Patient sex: M
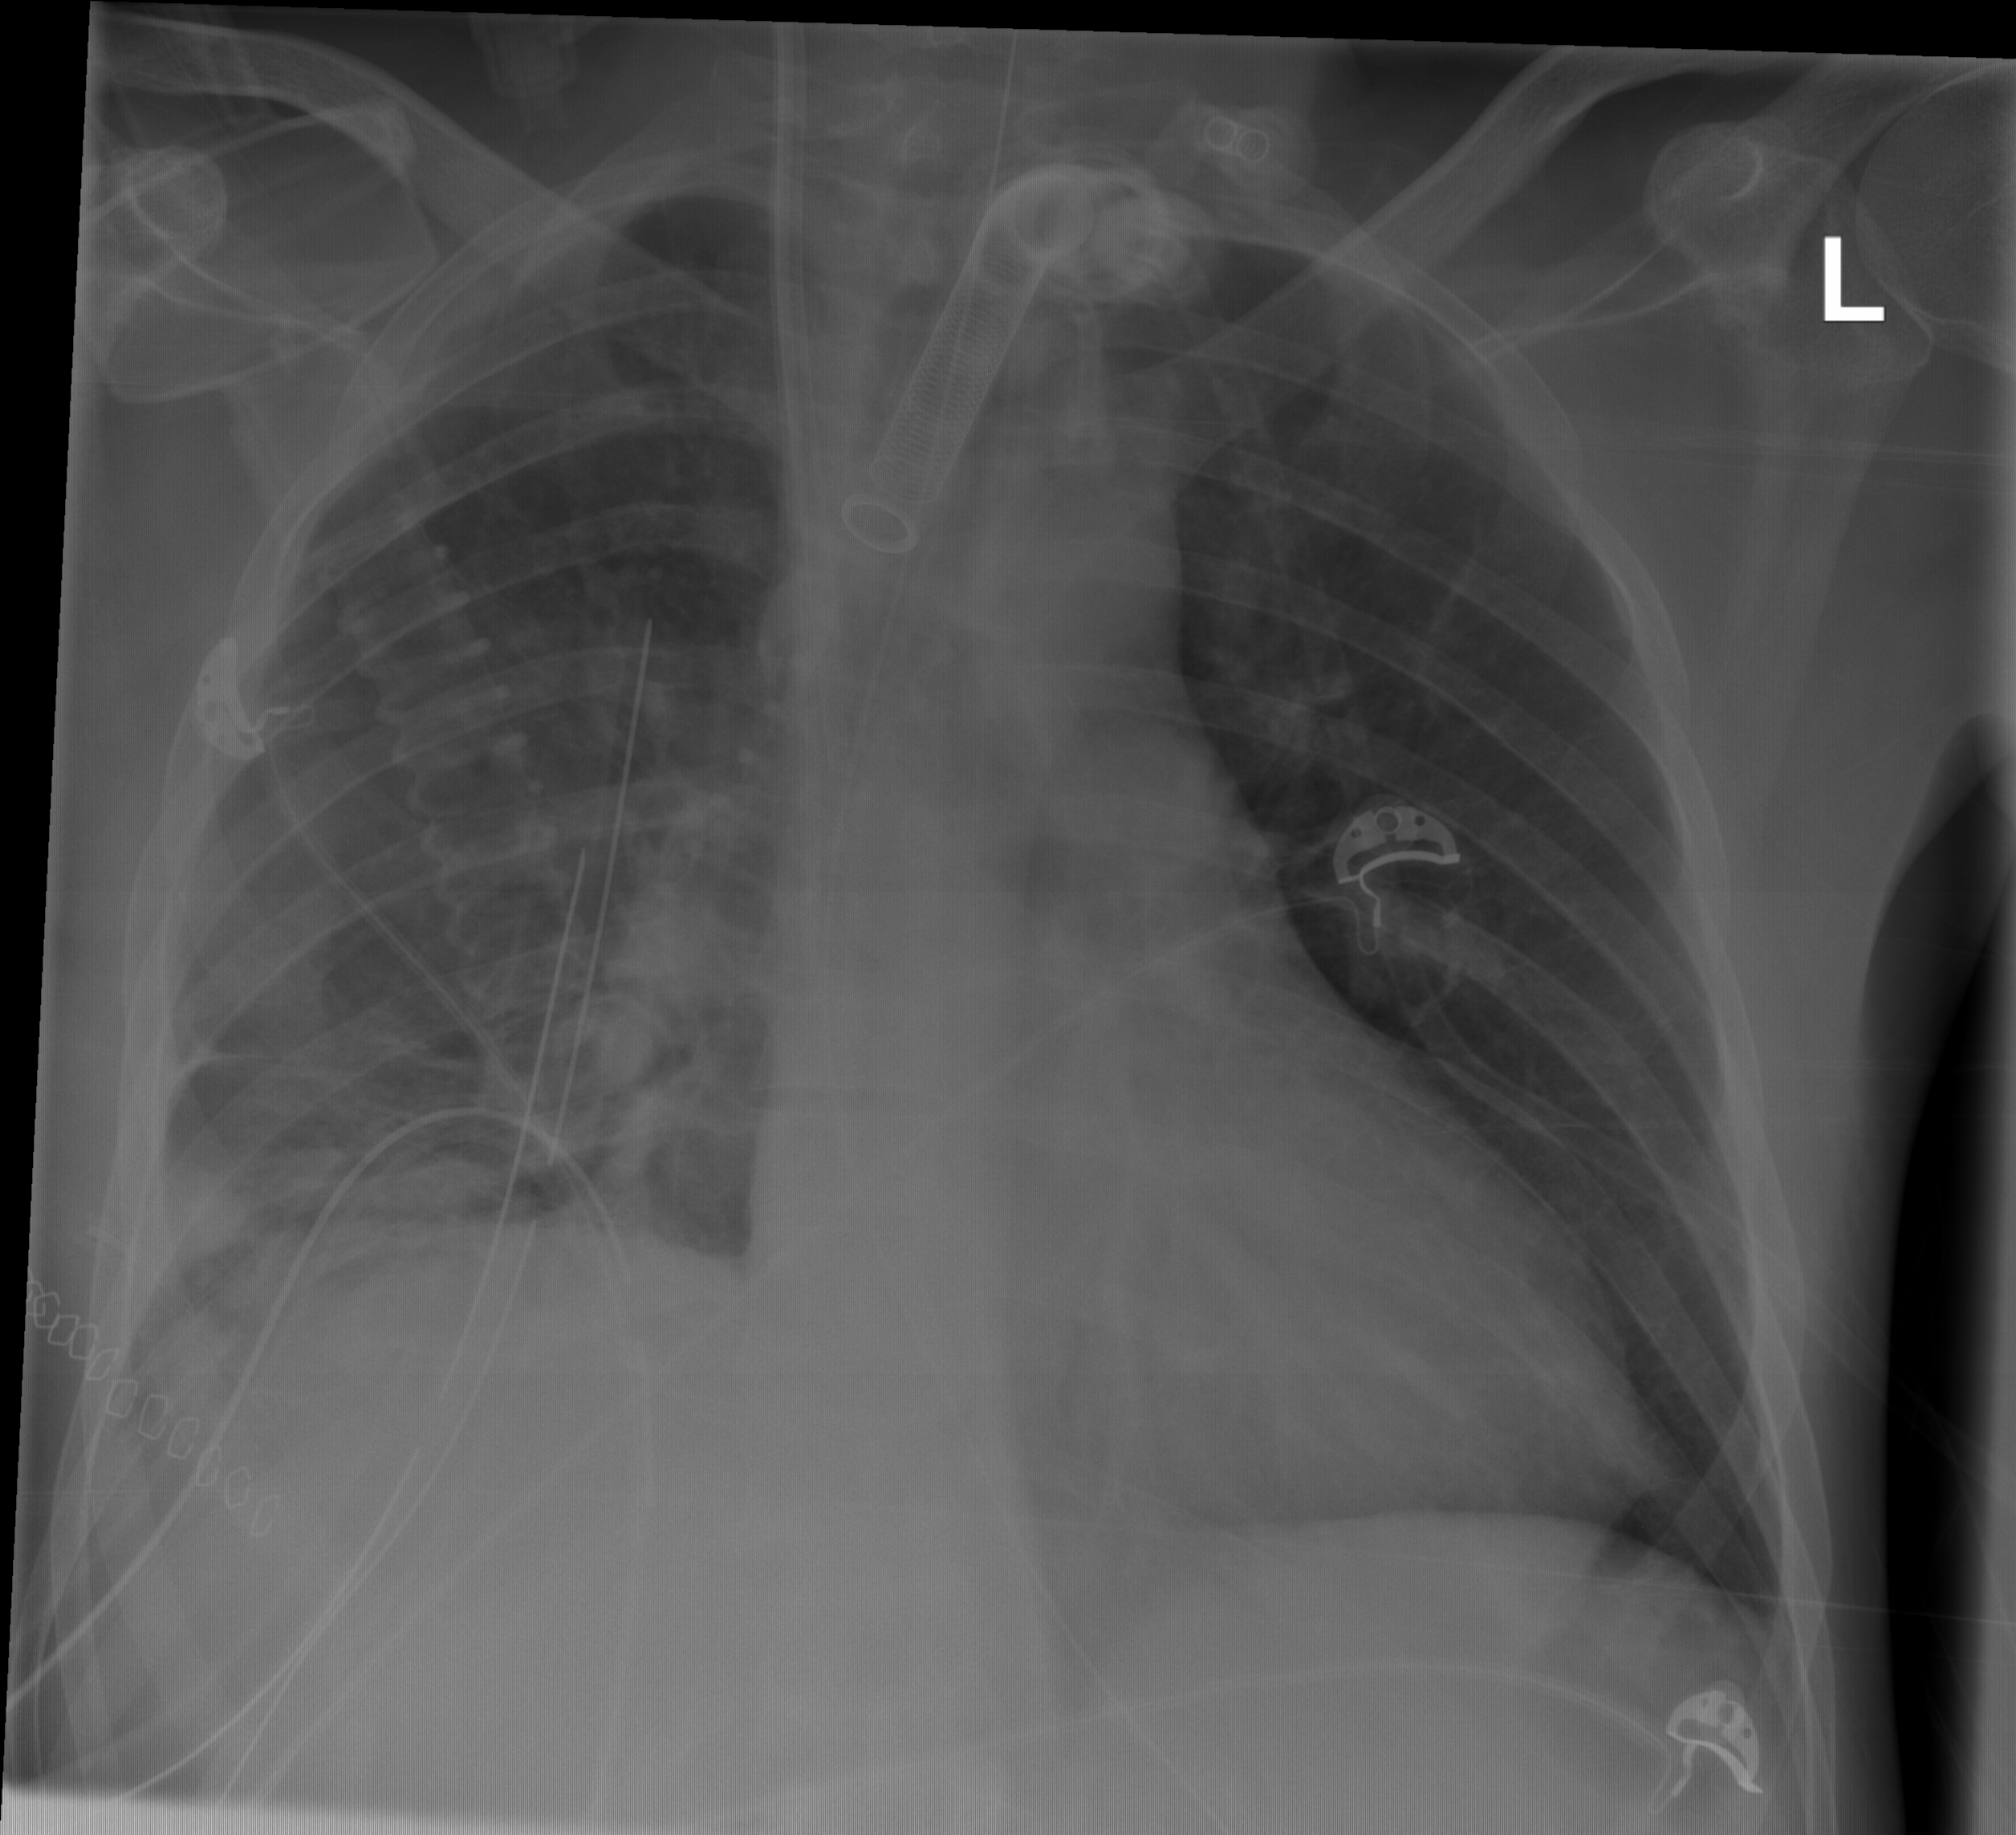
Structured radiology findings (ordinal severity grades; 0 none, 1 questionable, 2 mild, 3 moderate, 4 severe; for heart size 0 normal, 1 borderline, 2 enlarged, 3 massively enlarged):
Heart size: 1
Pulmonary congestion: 0
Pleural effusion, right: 2
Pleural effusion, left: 0
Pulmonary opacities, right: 2
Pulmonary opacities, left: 0
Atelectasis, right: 2
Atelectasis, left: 0